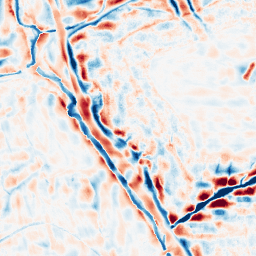
Category: wavelet
Decomposition family: wavelet_dwt
Decomposition parameters: wavelet: db4
level: 4
Upsampling method: bicubic_3x
Upsampling parameters: scale: 3
Upsampling scale: 3